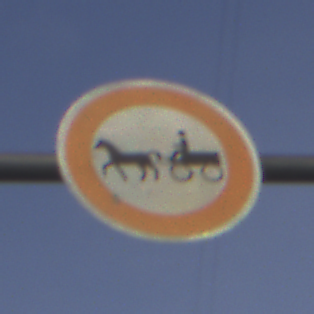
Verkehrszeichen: VerbotGespannfuhrwerke
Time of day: SunriseSunset
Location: Outdoor (Suburban)
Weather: PartlyCloudy
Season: NotSpecified
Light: Natural